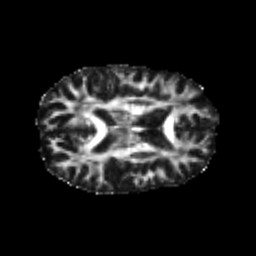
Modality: FA
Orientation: axial
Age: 25
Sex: female
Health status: healthy
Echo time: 0.074 s